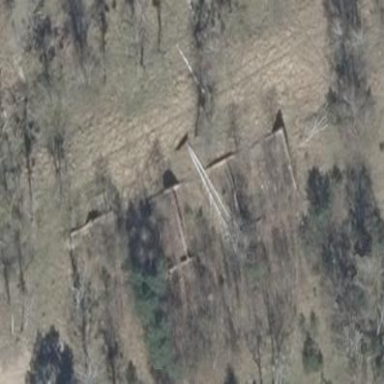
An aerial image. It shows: Ruins of building.